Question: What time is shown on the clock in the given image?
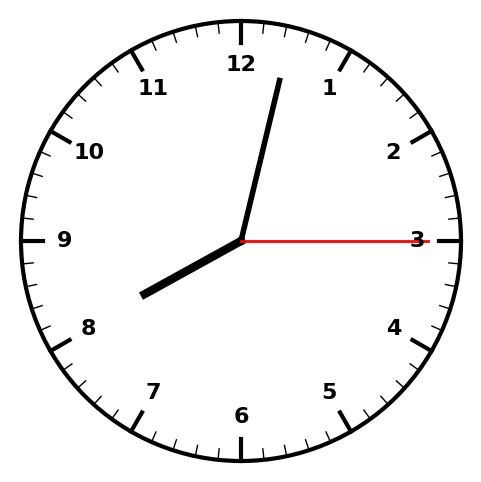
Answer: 08:02:15